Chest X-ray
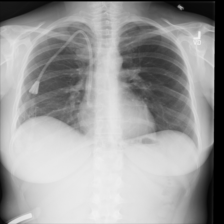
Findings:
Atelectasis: negative
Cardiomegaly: negative
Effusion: negative
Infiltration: negative
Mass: positive
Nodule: negative
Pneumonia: negative
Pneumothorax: negative
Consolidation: negative
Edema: negative
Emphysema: negative
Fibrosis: negative
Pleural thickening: negative
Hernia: negative